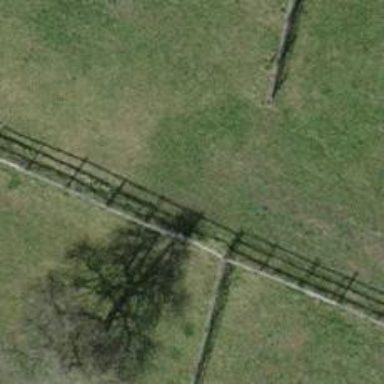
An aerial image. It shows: Gate.